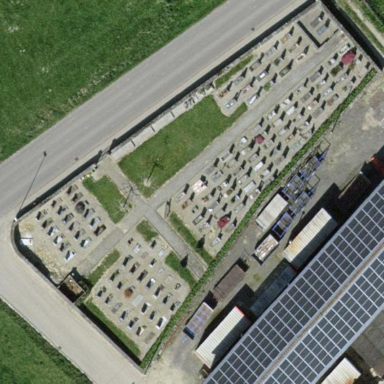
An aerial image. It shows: Cemetery.